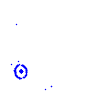
Particle: kaon